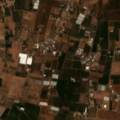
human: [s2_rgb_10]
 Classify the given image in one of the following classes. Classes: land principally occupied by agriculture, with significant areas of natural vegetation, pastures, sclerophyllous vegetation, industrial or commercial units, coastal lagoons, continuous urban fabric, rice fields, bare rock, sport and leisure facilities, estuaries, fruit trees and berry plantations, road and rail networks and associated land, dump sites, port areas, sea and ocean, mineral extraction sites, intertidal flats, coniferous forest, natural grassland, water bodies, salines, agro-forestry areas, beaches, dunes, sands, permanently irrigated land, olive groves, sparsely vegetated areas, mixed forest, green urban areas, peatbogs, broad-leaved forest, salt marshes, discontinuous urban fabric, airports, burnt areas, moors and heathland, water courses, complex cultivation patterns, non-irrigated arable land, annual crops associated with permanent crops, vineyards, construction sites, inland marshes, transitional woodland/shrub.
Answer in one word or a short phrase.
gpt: discontinuous urban fabric, non-irrigated arable land, fruit trees and berry plantations, complex cultivation patterns